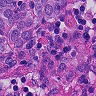
Metastatic tissue present: yes